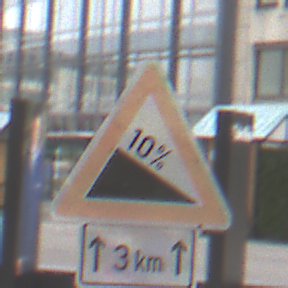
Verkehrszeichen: Gefaelle10
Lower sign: LaengeEinerStrecke2
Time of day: Midday
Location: Outdoor (Urban)
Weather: Overcast
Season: NotSpecified
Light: Natural